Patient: sex M, age 45
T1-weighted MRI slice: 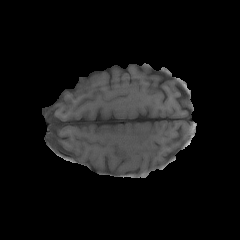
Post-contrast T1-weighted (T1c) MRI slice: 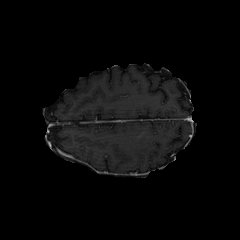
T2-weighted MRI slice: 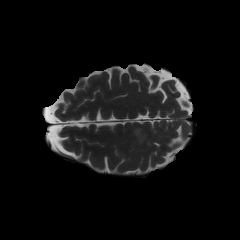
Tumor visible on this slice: yes
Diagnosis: Glioblastoma, IDH-wildtype
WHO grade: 4